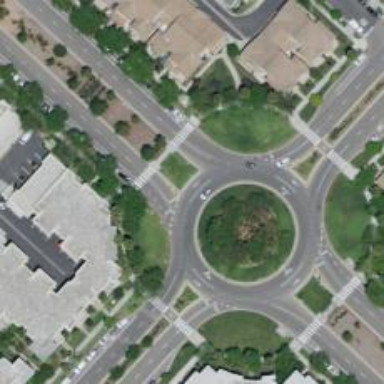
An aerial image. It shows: Tertiary road leading to roundabout.